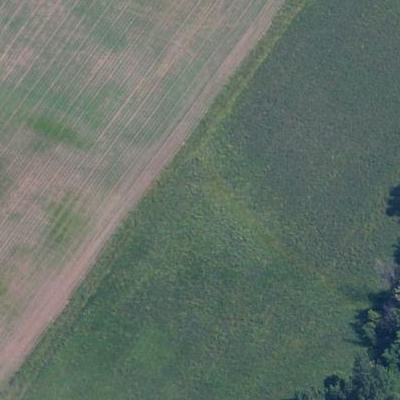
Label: aGrass